Question: Looks like this:

New to coding etc. and I'm trying to create a small mod for a game called Megaton Rainfall, I'm 90% sure the code I want to change/mod is in my scripts.fcm file but I can't figure out how to change it to readable text. I've switched the encoding to every different kind and it still remains unreadable. Please help if there is a way :) thanks!
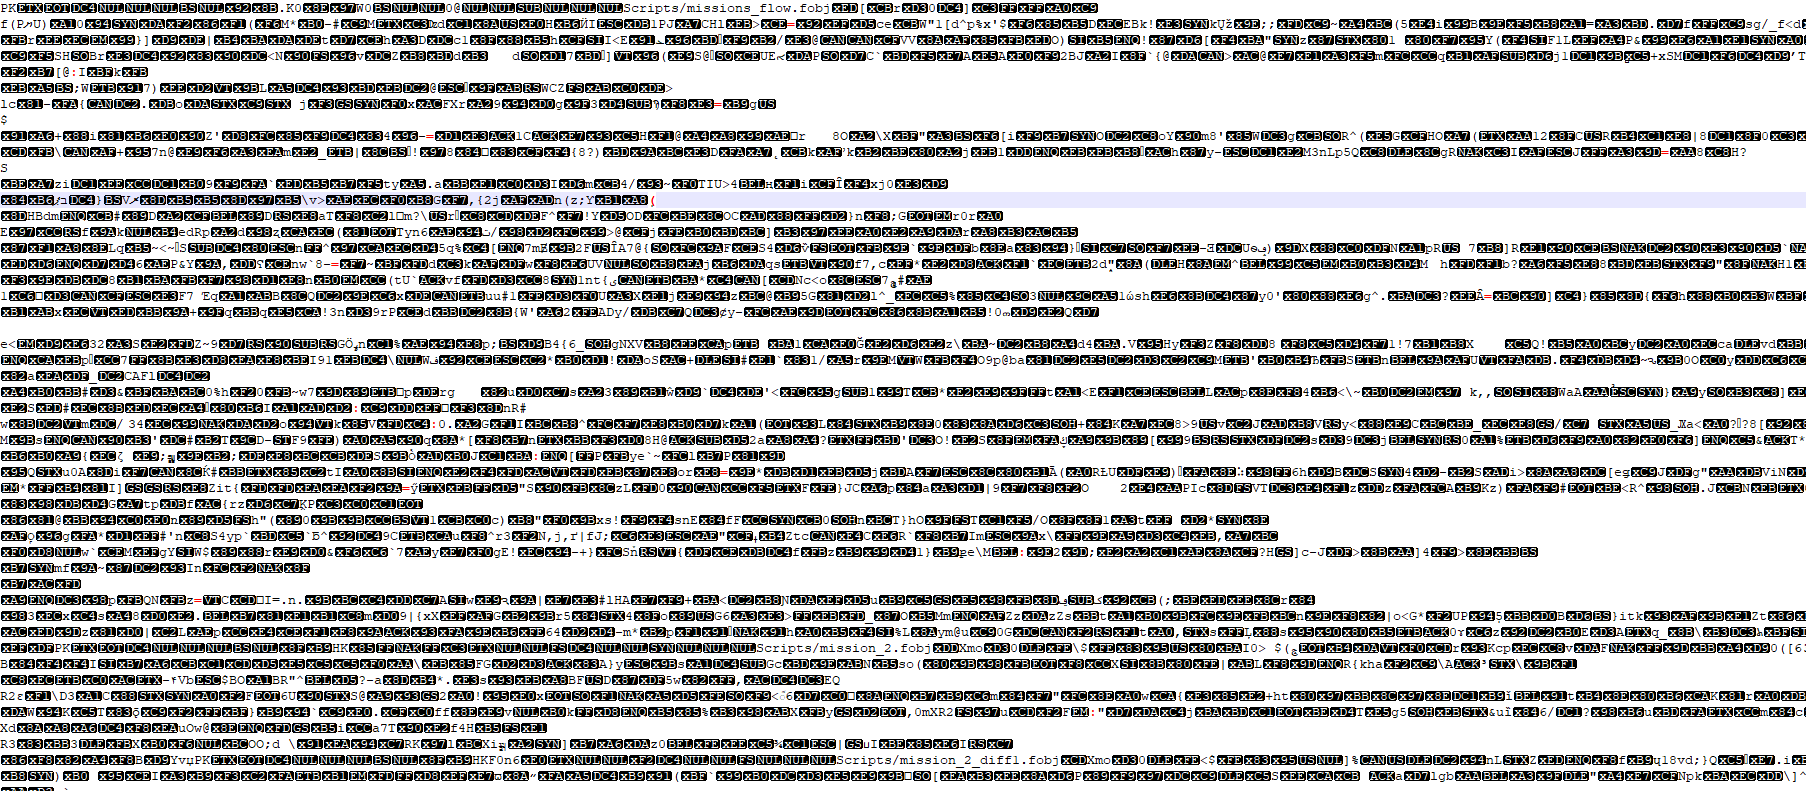
Answer: Rather than opening in Notepad++ try opening in another text editor such as <URL> or Notepad. This should then be "readable text"